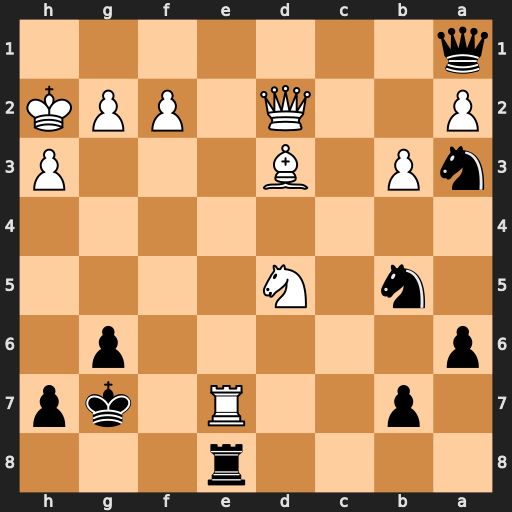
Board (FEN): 4r3/1p2R1kp/p5p1/1n1N4/8/nP1B3P/P2Q1PPK/q7
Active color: b
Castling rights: -
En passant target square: -
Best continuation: Rxe7 Nxe7 Qe5+